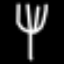
Label: fork